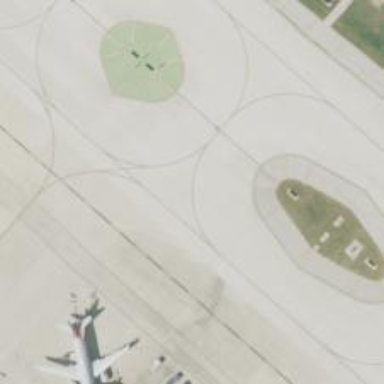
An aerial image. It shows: Image of taxiway at airport.